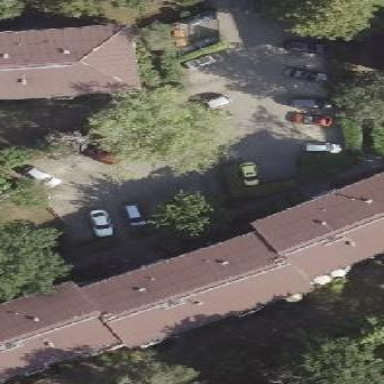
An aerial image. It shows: Apartment building with hipped roof.